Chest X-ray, AP view. Patient: 20 years old, sex M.
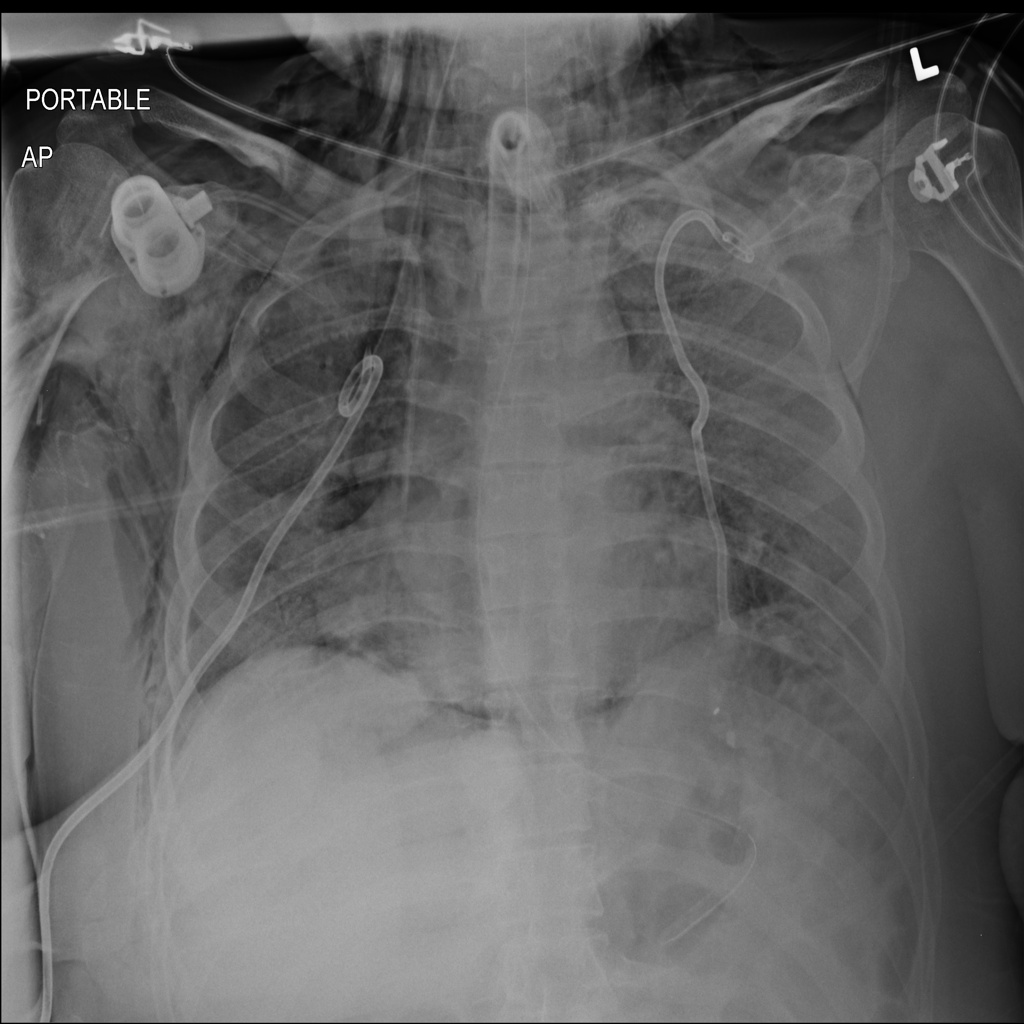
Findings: Emphysema, Pneumothorax